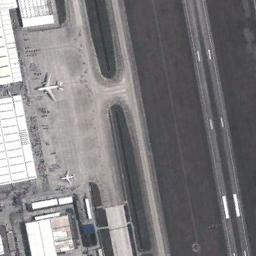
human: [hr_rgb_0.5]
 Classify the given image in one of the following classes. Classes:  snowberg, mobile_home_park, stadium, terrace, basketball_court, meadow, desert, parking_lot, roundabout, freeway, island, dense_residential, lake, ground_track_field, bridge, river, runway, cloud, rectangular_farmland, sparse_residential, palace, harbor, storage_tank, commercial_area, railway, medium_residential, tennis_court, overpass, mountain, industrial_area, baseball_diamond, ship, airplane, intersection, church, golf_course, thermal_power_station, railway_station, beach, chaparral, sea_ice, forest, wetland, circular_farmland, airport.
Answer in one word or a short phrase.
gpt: runway